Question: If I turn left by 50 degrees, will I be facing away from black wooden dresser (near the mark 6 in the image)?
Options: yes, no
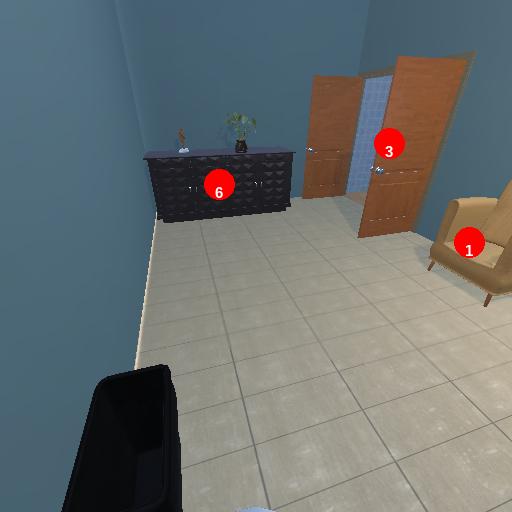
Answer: yes